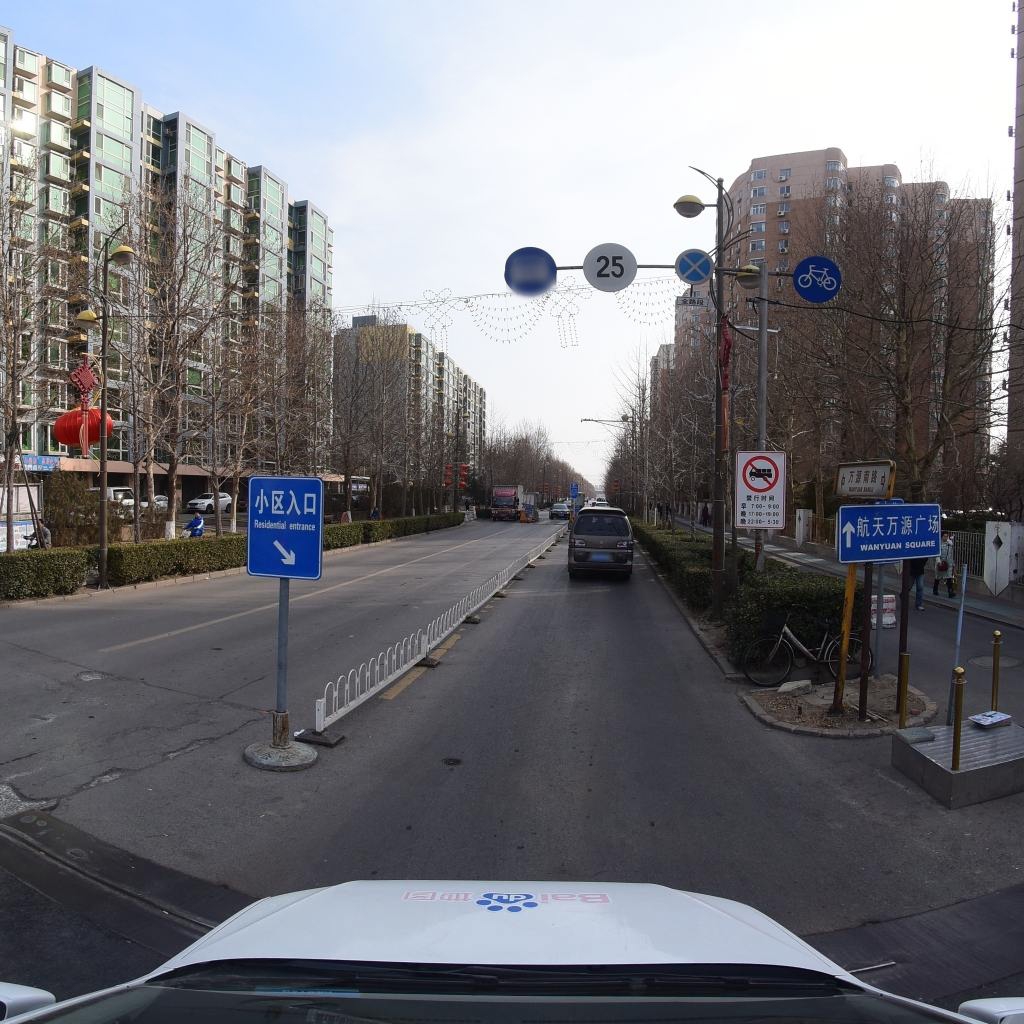
Region: Fengtai
Road damage annotations: pothole, transverse crack, transverse crack, transverse crack, manhole cover, pothole, pothole, pothole, pothole